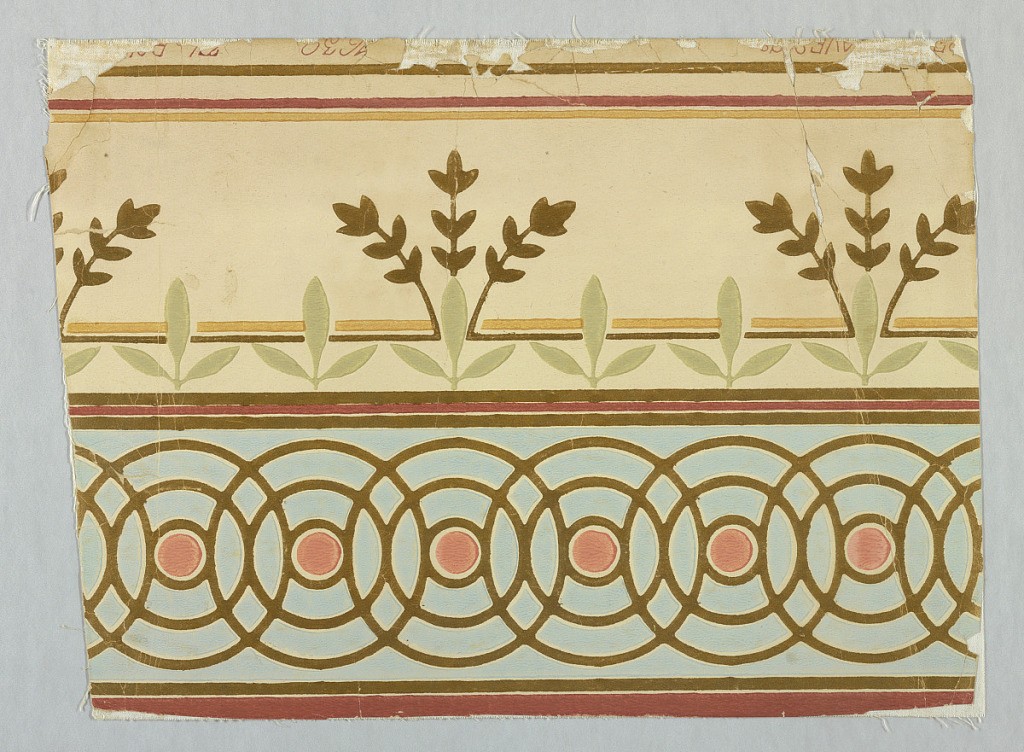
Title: Frieze
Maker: Robert Graves Co., New York, New York
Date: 1890–1900
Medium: Machine-printed
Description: Border; upper half consists of series of interwined gilt circles forming a geometric pattern. In center of each is a coral colored disc in light blue field. Lower portion consists of stylized stiff sprays, three stems each ofgilt leaves under a series of three petalled formal gray-olive leaf motifs all on a bisque field. Deep coral, gold and gilt lines top, botton and in center of border. "No. 1639, Robert Graves Co." printed in selvedge.